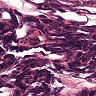
Metastatic tissue present: no